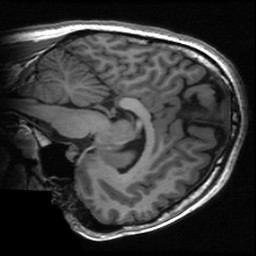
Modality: T1w
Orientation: sagittal
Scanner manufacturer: ge
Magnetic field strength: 3 T
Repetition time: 0.00614 s
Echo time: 0.002004 s